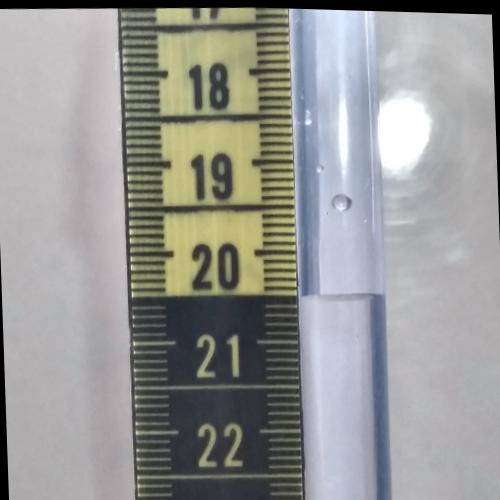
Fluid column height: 20.5 cm